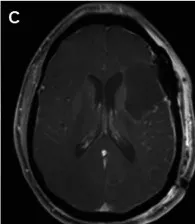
Panels of serial postoperative axial postcontrast T1 and FLAIR images in a 35-year-old patient who underwent repeated glioma resections for recurrent left hemispheric glioma. Following the second surgery, early postoperative axial images taken on postoperative day 0 showed vascular and gyral enhancement ,decreased.
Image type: radiology (mri)